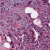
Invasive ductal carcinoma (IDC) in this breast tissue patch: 1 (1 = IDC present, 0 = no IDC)